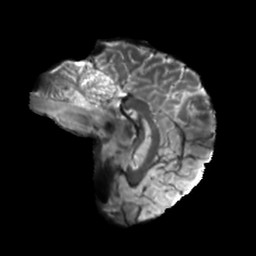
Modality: T2w
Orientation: sagittal
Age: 25
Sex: female
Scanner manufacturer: siemens
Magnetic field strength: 6.98 T
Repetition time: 7.776 s
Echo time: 0.076 s